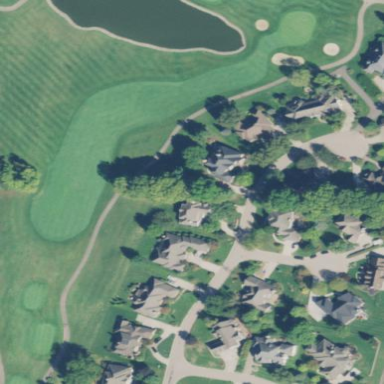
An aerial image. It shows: Designated golf cart path for smooth navigation.